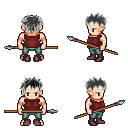
a pixel art fantasy rpg character, male body template, human, light skin, maroon sleeveless shirt, teal pants, gray bedhead hairstyle, maroon shoes, spear, four views (front, back, left, right), 2x2 character sprite sheet, small pixel art, hard edges, no anti-aliasing